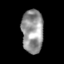
Tissue: skin
Cell type: Epithelial cells
Senescence score: 0.2551
Nuclear area (px): 919
Mean DAPI intensity: 148.305